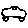
Label: car